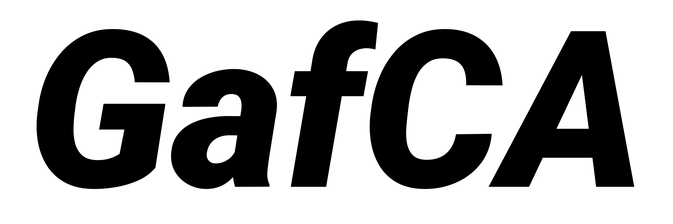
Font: Roboto-Italic_Black_Italic